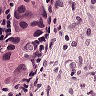
Metastatic tissue present: yes